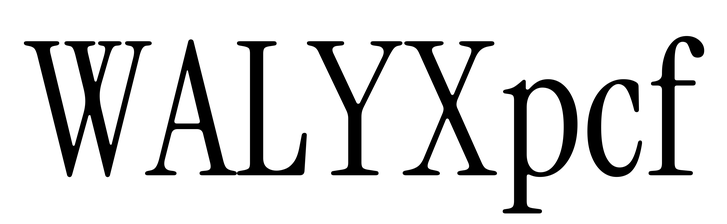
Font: InstrumentSerif-Regular